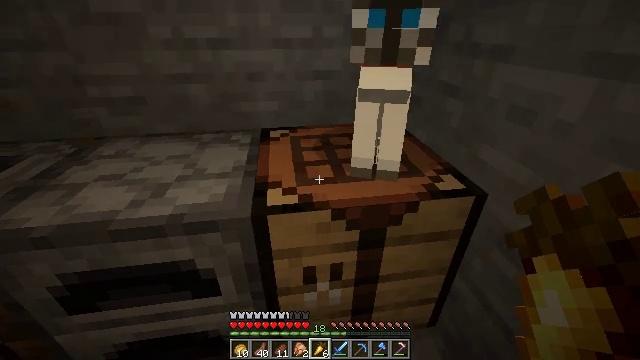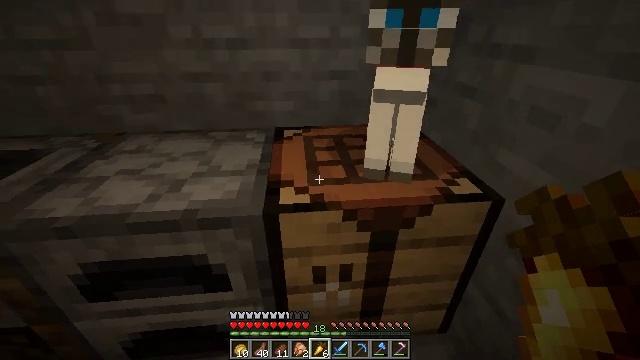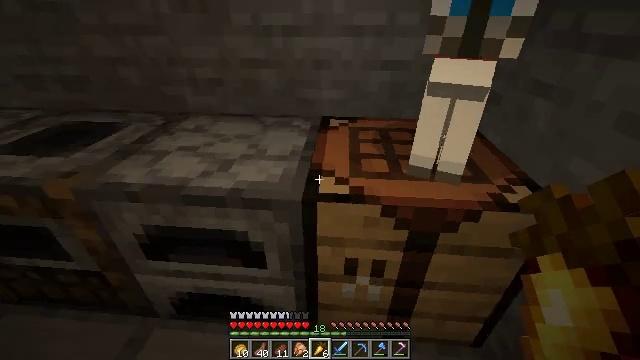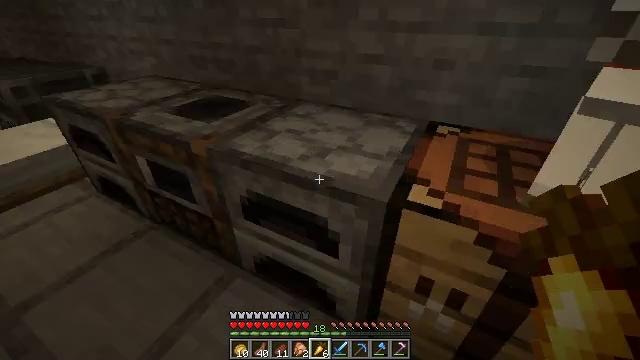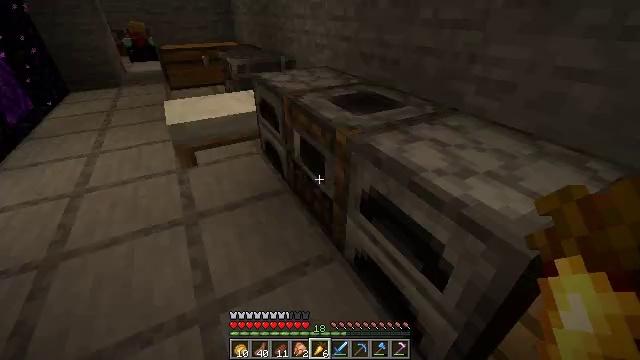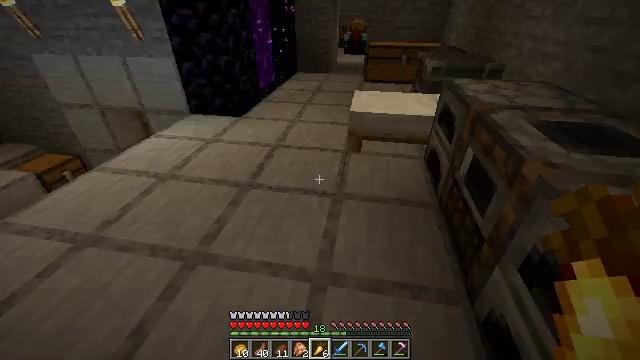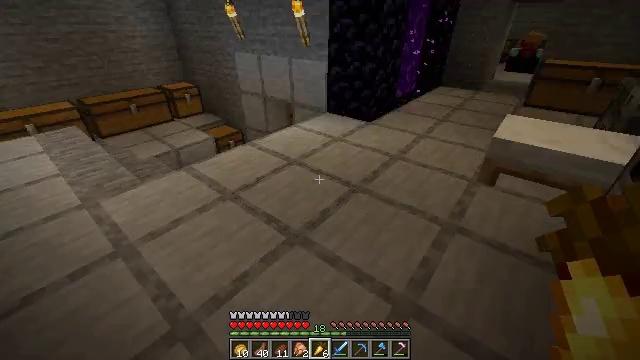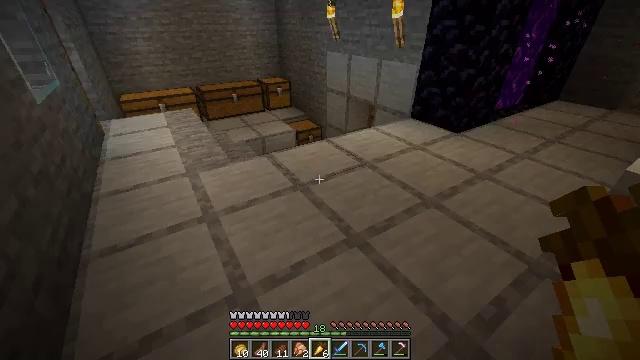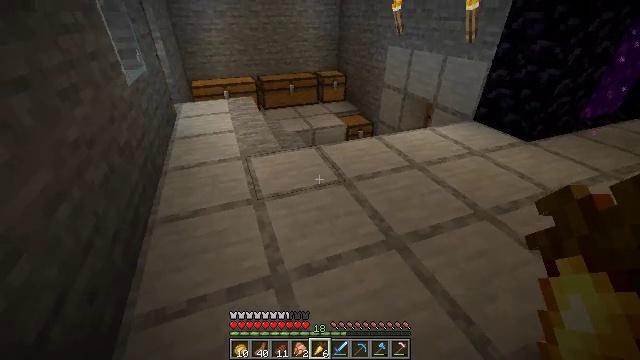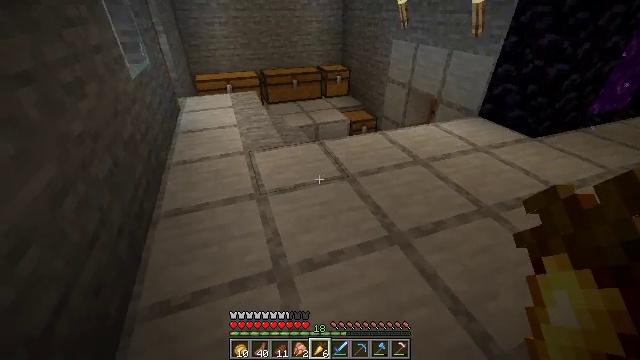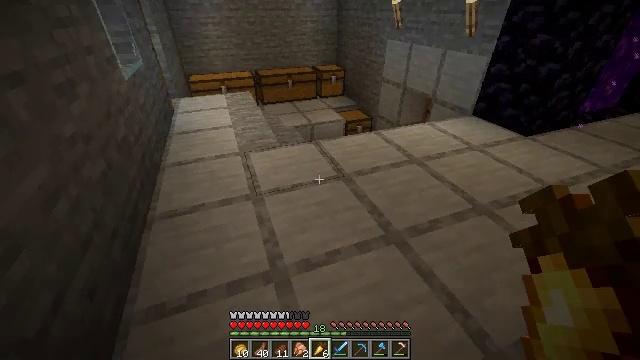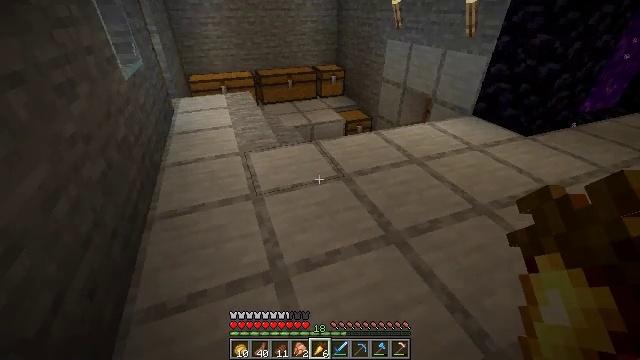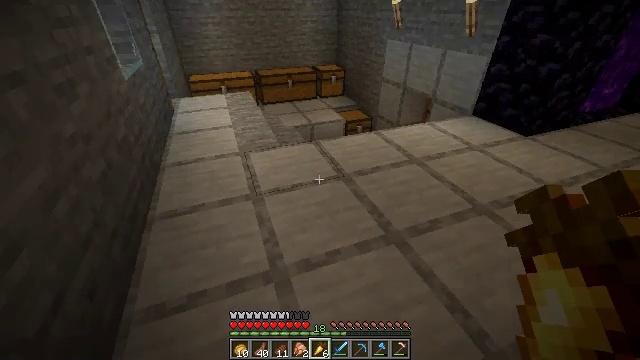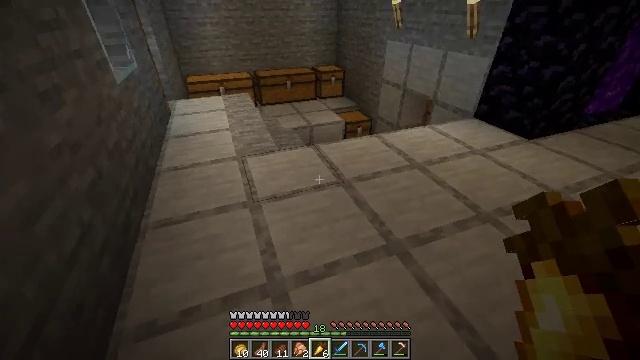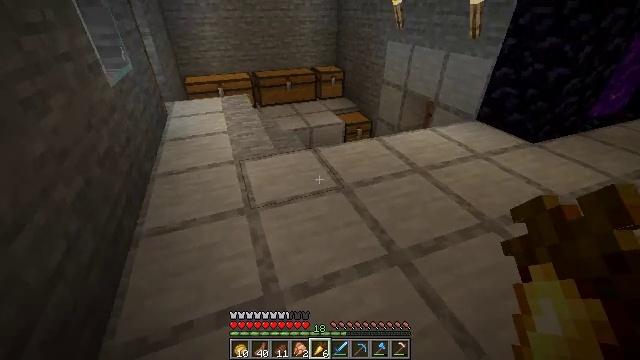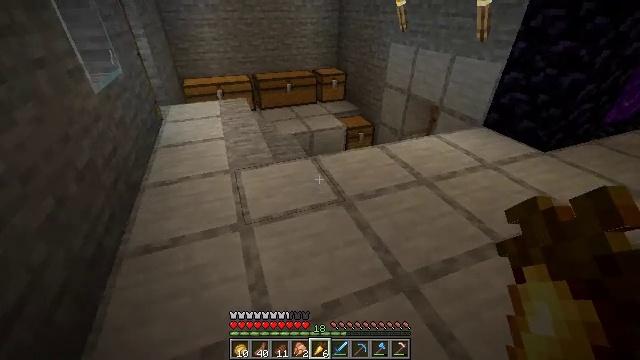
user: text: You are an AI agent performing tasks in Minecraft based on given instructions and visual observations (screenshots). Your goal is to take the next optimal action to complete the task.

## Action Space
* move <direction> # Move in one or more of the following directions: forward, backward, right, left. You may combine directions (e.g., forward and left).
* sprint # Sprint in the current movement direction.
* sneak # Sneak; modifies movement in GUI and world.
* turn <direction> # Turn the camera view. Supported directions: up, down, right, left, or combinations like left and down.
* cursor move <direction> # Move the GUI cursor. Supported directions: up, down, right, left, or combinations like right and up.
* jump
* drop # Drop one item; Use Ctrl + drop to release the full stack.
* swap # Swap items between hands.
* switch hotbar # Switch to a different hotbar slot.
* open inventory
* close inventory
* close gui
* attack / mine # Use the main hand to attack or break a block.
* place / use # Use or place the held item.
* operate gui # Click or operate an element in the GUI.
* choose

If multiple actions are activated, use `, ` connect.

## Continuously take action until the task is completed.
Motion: motion action
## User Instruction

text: Use the crafting grid to make a tripwire hook.
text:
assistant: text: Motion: turn left
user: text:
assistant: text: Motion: turn left and down
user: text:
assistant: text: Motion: turn left
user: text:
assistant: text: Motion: turn left
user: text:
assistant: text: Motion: turn left
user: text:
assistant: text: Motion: turn left and up
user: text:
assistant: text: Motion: turn left
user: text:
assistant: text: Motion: turn left and down
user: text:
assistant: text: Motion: turn down
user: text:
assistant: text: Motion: turn right
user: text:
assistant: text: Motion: no_op
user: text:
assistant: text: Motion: no_op
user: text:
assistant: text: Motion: move forward
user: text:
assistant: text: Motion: move forward
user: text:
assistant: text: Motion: move forward
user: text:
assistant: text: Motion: move forward, turn left and up
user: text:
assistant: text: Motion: move forward, turn left and up
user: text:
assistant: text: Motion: move forward, sprint, turn left and up
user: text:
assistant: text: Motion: move forward, sprint
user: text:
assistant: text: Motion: move forward, sprint
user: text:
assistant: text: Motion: move forward, sprint
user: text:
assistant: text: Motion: move forward, sprint
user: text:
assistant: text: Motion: move forward, sprint
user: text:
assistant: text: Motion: move forward
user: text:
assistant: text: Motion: move forward
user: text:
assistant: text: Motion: move forward
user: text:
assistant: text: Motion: move forward
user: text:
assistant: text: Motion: move forward
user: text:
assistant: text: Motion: move forward
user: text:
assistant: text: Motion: move forward